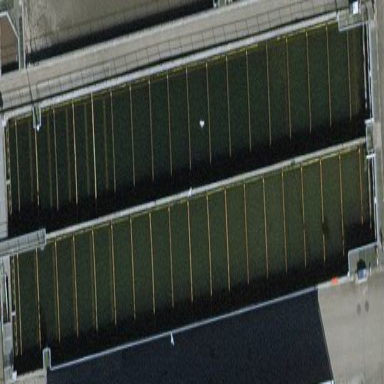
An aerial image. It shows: Reservoir containing wastewater.